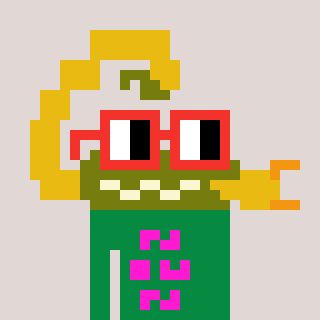
a pixel art character with square red glasses, a scorpion-shaped head and a green-colored body on a warm background